Field crop: maize
Growth stage: 2
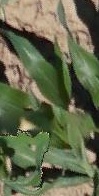
Species: maize